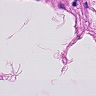
Metastatic tissue present: no